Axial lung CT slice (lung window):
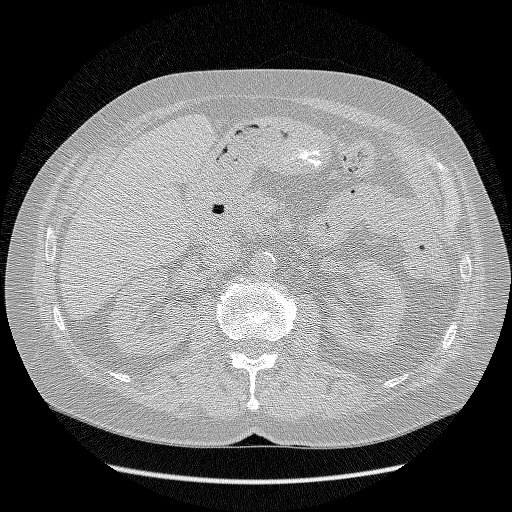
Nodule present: no